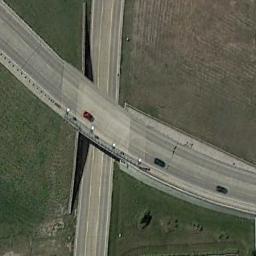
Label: overpass